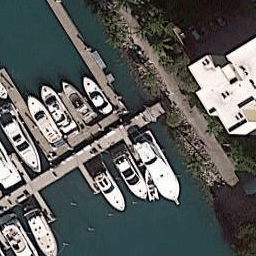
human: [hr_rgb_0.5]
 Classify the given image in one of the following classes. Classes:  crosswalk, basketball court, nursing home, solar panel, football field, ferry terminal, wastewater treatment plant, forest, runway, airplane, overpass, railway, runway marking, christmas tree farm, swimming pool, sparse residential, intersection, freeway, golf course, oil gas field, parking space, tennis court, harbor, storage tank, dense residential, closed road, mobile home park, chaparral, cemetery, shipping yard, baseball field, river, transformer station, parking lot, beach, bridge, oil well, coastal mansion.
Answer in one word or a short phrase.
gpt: harbor